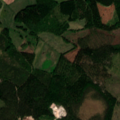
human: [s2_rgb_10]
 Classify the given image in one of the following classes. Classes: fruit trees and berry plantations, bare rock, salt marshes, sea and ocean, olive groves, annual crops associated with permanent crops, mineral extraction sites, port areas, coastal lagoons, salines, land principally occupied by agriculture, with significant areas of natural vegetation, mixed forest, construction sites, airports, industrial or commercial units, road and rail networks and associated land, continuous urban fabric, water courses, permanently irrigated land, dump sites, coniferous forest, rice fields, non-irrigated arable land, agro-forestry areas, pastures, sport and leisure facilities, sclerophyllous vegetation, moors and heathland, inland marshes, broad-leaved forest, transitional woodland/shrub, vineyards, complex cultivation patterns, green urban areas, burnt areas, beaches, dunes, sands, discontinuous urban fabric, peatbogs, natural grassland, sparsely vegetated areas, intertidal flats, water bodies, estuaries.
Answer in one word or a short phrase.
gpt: non-irrigated arable land, coniferous forest, mixed forest, transitional woodland/shrub